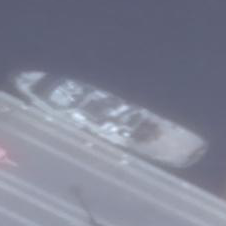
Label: civil